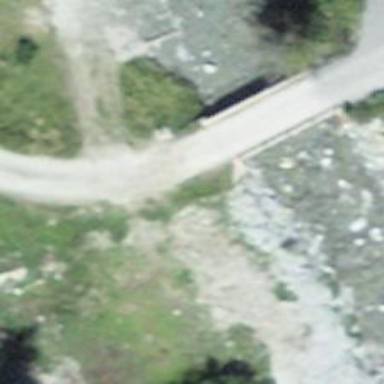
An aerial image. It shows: Track road with grade1 bridge.